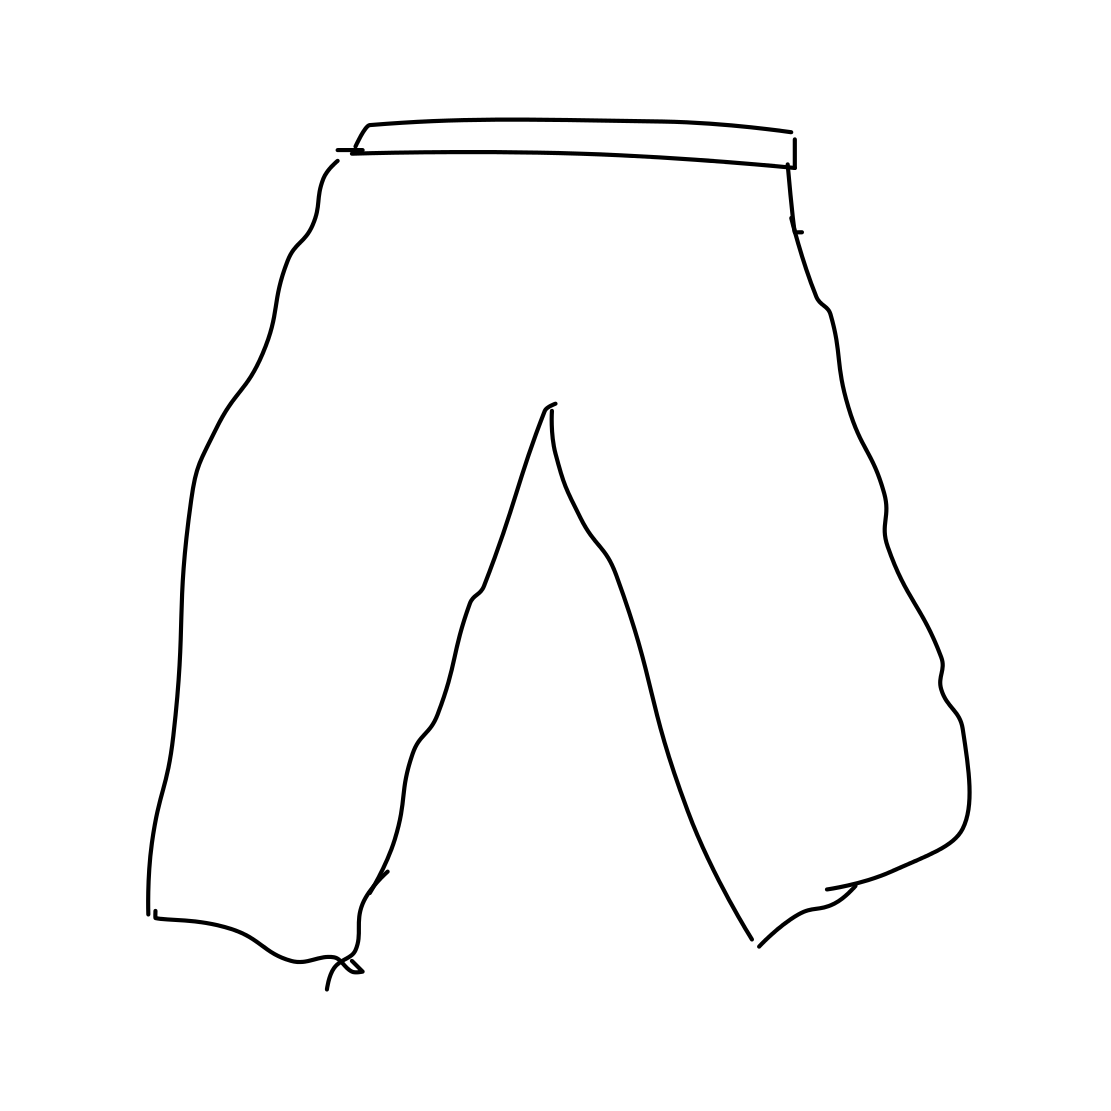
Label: trousers